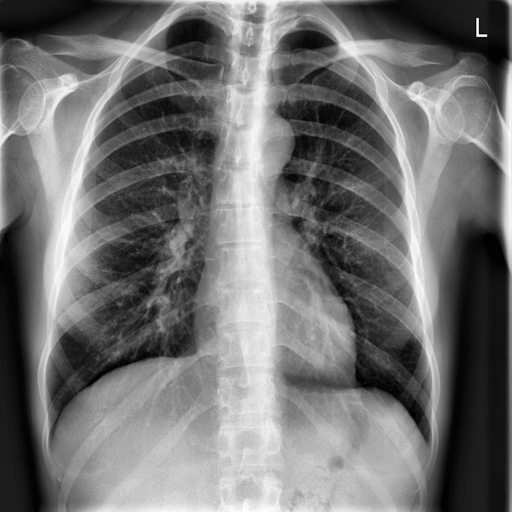
Finding: NORMAL